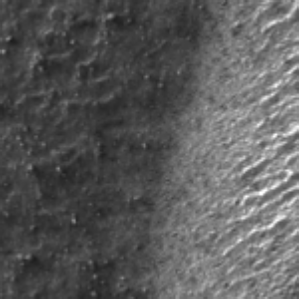
Label: frost